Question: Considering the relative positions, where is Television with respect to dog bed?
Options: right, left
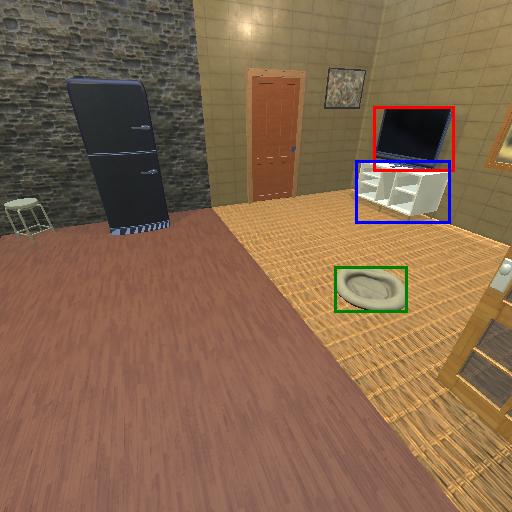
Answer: right